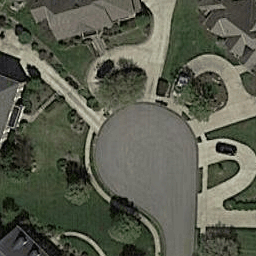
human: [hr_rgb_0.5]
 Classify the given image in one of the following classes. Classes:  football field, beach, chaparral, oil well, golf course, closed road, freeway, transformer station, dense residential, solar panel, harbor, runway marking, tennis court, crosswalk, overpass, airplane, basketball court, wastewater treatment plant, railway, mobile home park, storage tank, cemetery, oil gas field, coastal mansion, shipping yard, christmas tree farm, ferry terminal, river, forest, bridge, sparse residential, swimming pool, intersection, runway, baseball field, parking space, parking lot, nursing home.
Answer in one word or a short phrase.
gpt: closed road